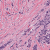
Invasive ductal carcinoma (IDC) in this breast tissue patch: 1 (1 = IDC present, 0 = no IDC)